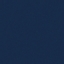
Land use / land cover class: SeaLake